Question:
I have a code that i have to do it through LINQ
'''
var airlineNameList = new List<string>();
foreach (DTTrip trip in contract_.Trips)
{
foreach (DTFlight flight in trip.ListOfFlights)
{
airlineNameList.Add(flight.AirLineName);
}
}
'''
How can do it through LINQ.
Note: contract_ is the object of class.
Please Help..
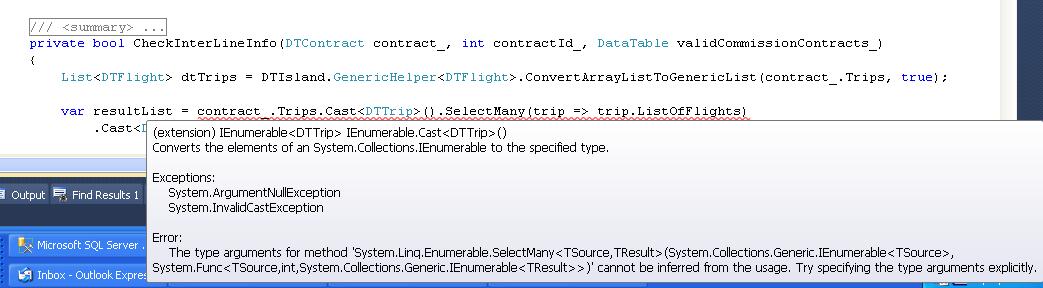
Answer: '''
var resultList = contract_.Trips
.Cast<DTTrip>()
.SelectMany(trip => trip.ListOfFlights.Cast<DTFlight>())
.Select(flight => flight.AirLineName)
.ToList();
'''
Don't you also need 'Distinct'?